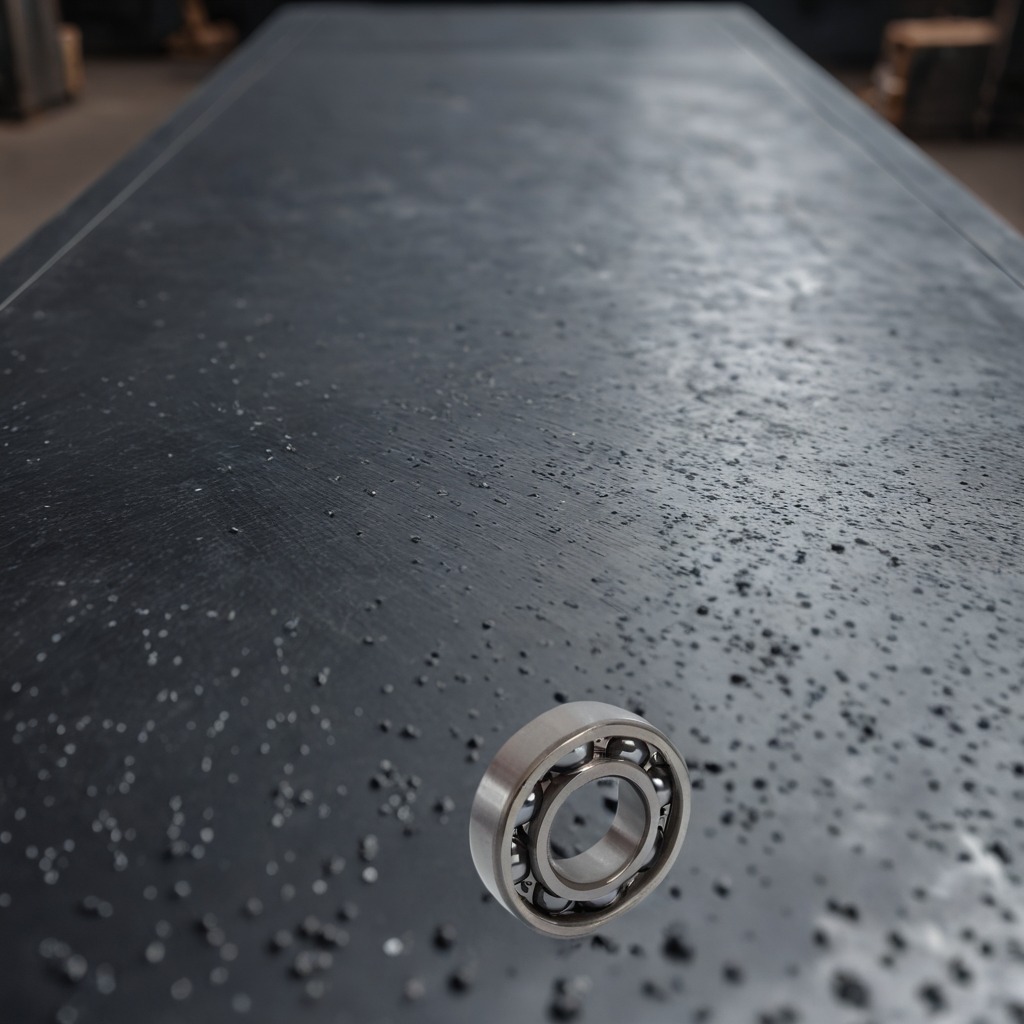
A metal ball bearing lies on the cold steel table in a mining workshop.